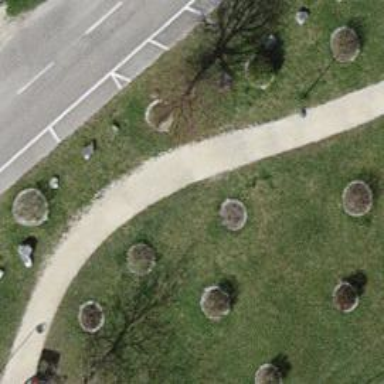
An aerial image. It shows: Shrub in its natural environment.